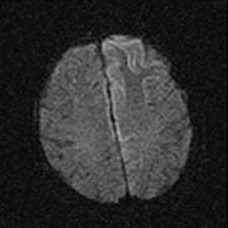
Label: notumor